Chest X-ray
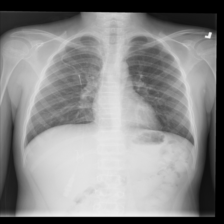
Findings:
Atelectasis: negative
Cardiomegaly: negative
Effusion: negative
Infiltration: negative
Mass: negative
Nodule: negative
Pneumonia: negative
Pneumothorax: negative
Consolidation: negative
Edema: negative
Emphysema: negative
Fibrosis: negative
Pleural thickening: negative
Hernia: negative